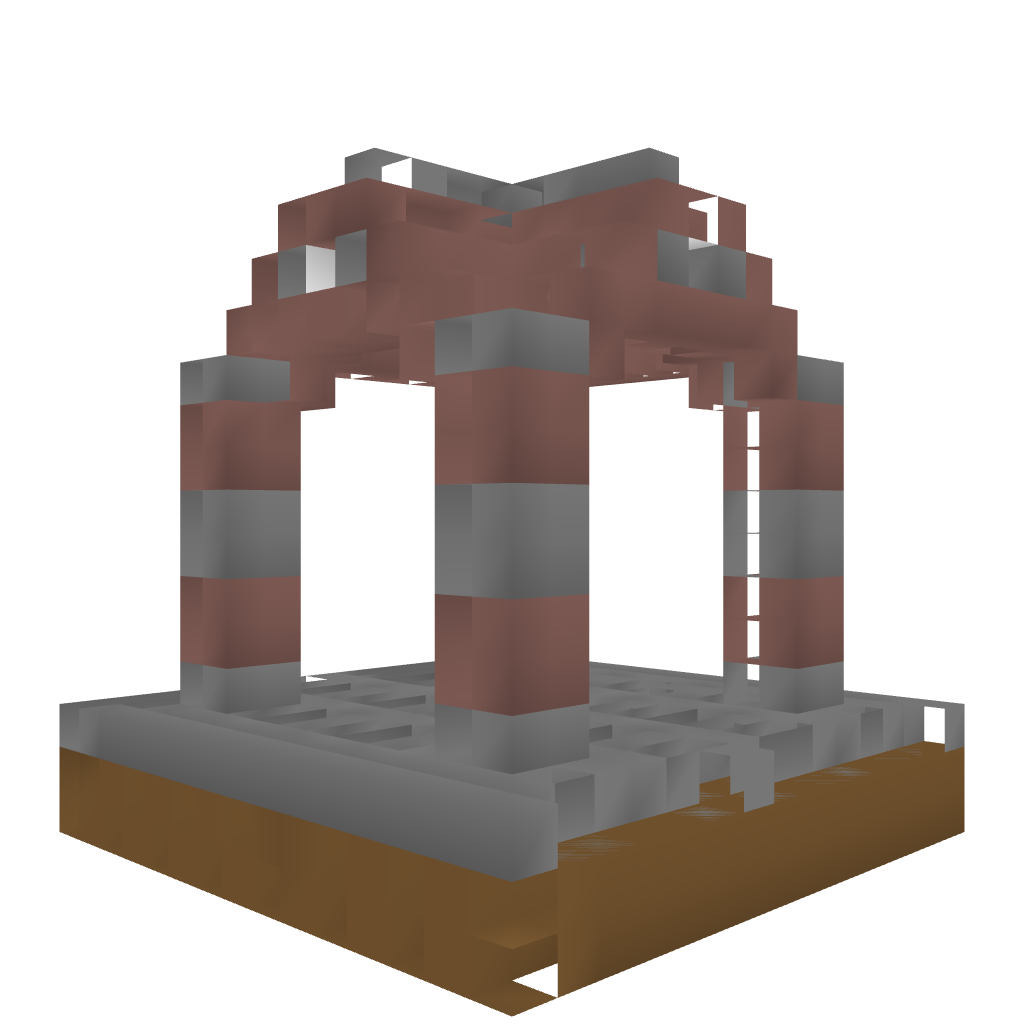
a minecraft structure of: Entrance Way bad low quality